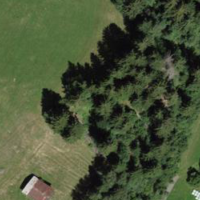
EUNIS habitat code: 41
Species observed at this site:
Silene dioica